Aerial crown-view tile of a tropical tree (Barro Colorado Island, Panama), acquired 20250512:
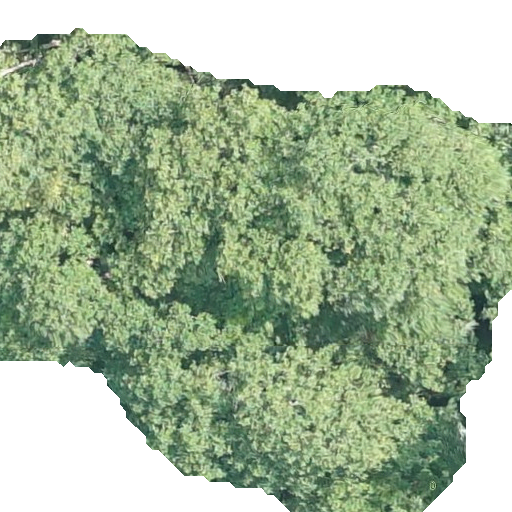
Species: Hieronyma alchorneoides
GBIF accepted scientific name: Hieronyma alchorneoides
Crown area: 334.812 m²